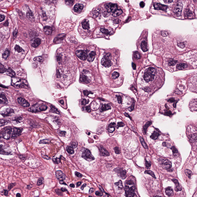
Tumor epithelial tissue: yes
Tumor-associated stroma tissue: no
Normal tissue: no